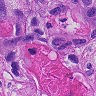
Metastatic tissue present: yes